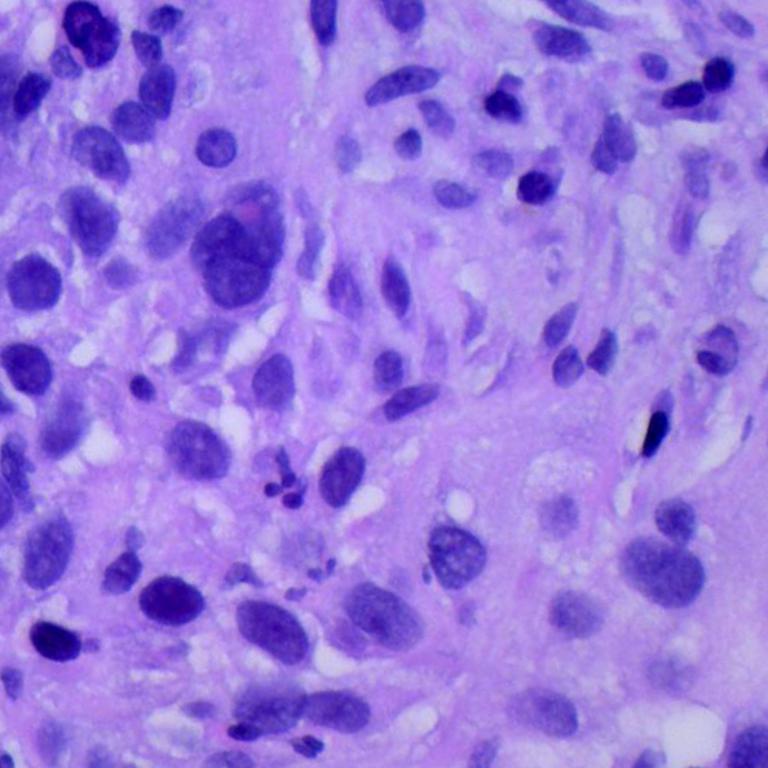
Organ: lung
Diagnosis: squamous carcinomas